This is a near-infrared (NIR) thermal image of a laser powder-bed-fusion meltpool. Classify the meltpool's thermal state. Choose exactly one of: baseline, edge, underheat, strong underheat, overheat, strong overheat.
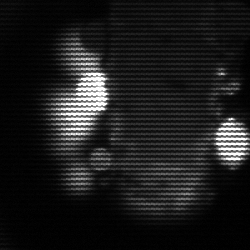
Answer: strong underheat